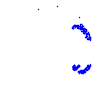
Particle: electron